Question: My app crashes at the very begining, in the first line of code of the 'protected void onCreate(Bundle savedInstanceState)' method, the line is 'super.onCreate(savedInstanceState);', and when I debugged it has pointed me to a file ('ActivityThread.java') full of errors. There is a lot of import statement not working and lot of unresolved symbols. I never had problems with this file and I wonder if I have changed something important in manifest or build.graddle, because I'm really stuck in android studio and I'm following google tutorials but I've also heard they are deprecated so I'm also following <URL>. Besides, I've updated today the android studio software and my project weren't there when I've opened, so I had to import it again and I don't know if it can be the cause of the problem. I haven't posted the logcat because it's allmost infinite, but I'll do an edit if necesary. Any help would be appreciated.
This is a screenshot to ('ActivityThread.java')

This is my manifest:
'''
<?xml version="1.0" encoding="utf-8"?>
'''
'''
<uses-sdk android:minSdkVersion="10" android:targetSdkVersion="22"/>
<uses-permission android:name="android.permission.INTERNET" />
<uses-permission android:name="android.permission.GET_ACCOUNTS" />
<uses-permission android:name="android.permission.WAKE_LOCK" />
<uses-permission android:name="com.google.android.c2dm.permission.RECEIVE" />
<permission android:name="com.example.alfredo.webapp.permission.C2D_MESSAGE"
android:protectionLevel="signature"/>
<uses-permission android:name="com.example.alfredo.webapp.permission.C2D_MESSAGE"/>
<application
android:icon="@mipmap/ic_launcher"
android:label="@string/app_name">
<!-- Required for applications which use Google Play Services. -->
<!-- <meta-data android:name="com.google.android.gms.version" android:value="@integer/google_play_services_version" /> -->
<meta-data android:name="com.google.android.gms.version" android:value="@integer/google_play_services_version" />
<activity
android:name=".MainActivity"
android:label="@string/app_name"
android:configChanges="orientation|keyboardHidden|screenSize"
android:launchMode="singleTop">
<intent-filter>
<action android:name="android.intent.action.MAIN" />
<category android:name="android.intent.category.LAUNCHER" />
</intent-filter>
</activity>
<receiver
android:name=".MainActivity$GcmBroadcastReceiver"
android:permission="com.google.android.c2dm.permission.SEND" >
<!--android:name=".MainActivity$GcmBroadcastReceiver" -->
<intent-filter>
<!--
<action android:name="com.google.android.c2dm.intent.RECEIVE" />
<action android:name="android.intent.action.MAIN" />
<category android:name="android.intent.category.LAUNCHER" />
<category android:name="com.example.alfredo.webapp" />
-->
<action android:name="com.google.android.c2dm.intent.RECEIVE" />
<category android:name="com.google.android.gcm.demo.app" />
</intent-filter>
</receiver>
<!--
<service android:name=".MainActivity$GcmIntentService" />
-->
<service android:name=".MainActivity$GcmIntentService" />
</application>
'''
build.gradle:
'''
apply plugin: 'com.android.application'
android {
compileSdkVersion 22
buildToolsVersion "22.0.1"
defaultConfig {
applicationId "com.example.alfredo.webapp"
minSdkVersion 10
targetSdkVersion 22
versionCode 1
versionName "1.0"
}
buildTypes {
release {
minifyEnabled false
proguardFiles getDefaultProguardFile('proguard-android.txt'), 'proguard-rules.pro'
}
}
}
dependencies {
compile fileTree(dir: 'libs', include: ['*.jar'])
compile 'com.android.support:appcompat-v7:22.0.0'
compile 'com.google.android.gms:play-services:7.0.0'
}
'''
And main activity:
'''
package com.example.alfredo.webapp;
import android.app.Activity;
import android.app.IntentService;
import android.app.NotificationManager;
import android.app.PendingIntent;
import android.content.ComponentName;
import android.content.Context;
import android.content.Intent;
import android.content.SharedPreferences;
import android.content.pm.PackageInfo;
import android.content.pm.PackageManager;
import android.os.AsyncTask;
import android.os.Bundle;
import android.os.SystemClock;
import android.support.v4.app.NotificationCompat;
import android.support.v4.content.WakefulBroadcastReceiver;
import android.support.v7.app.ActionBarActivity;
import android.util.Log;
import android.view.KeyEvent;
import android.view.MenuItem;
import android.webkit.WebSettings;
import android.webkit.WebView;
import android.webkit.WebViewClient;
import android.widget.TextView;
import com.google.android.gms.common.ConnectionResult;
import com.google.android.gms.common.GooglePlayServicesUtil;
import com.google.android.gms.gcm.GoogleCloudMessaging;
import java.io.BufferedInputStream;
import java.io.ByteArrayOutputStream;
import java.io.IOException;
import java.io.InputStream;
import java.net.HttpURLConnection;
import java.net.URL;
import java.util.concurrent.atomic.AtomicInteger;
public class MainActivity extends ActionBarActivity {
public static final String PROPERTY_REG_ID = "registration_id";
private static final String PROPERTY_APP_VERSION = "appVersion";
private final static int PLAY_SERVICES_RESOLUTION_REQUEST = 9000;
String SENDER_ID = "46075xxxx056";
/**
* Tag used on log messages.
*/
static final String TAG = "GCMDemo";
private WebView myWebView = null;
TextView mDisplay;
GoogleCloudMessaging gcm;
AtomicInteger msgId = new AtomicInteger();
SharedPreferences prefs;
Context context;
String regid;
@Override
protected void onCreate(Bundle savedInstanceState) {
super.onCreate(savedInstanceState);
Log.d(TAG, "hola cono");
setContentView(R.layout.activity_main);
//initialize variables
context = getApplicationContext();
gcm = GoogleCloudMessaging.getInstance(this);
prefs = getPreferences(0);
mDisplay = new TextView(getApplicationContext());
// web view
this.myWebView = (WebView) findViewById(R.id.webview);
myWebView.setWebViewClient(new WebViewClient());
WebSettings webSettings = myWebView.getSettings();
webSettings.setJavaScriptEnabled(true);
myWebView.loadUrl("http://mongini.net/guiasdelsur");
//remove shared prefs
/*
SharedPreferences prefs = getGCMPreferences(context);
SharedPreferences.Editor edit = prefs.edit();
edit.clear();
edit.commit();
*/
/*
SharedPreferences clear_cache = getSharedPreferences("registration_id", MODE_PRIVATE);
SharedPreferences.Editor edit = clear_cache.edit();
edit.clear();
edit.commit();
*/
// Check device for Play Services APK. If check succeeds, proceed with
// GCM registration.
if (checkPlayServices()) {
gcm = GoogleCloudMessaging.getInstance(this);
regid = getRegistrationId(context);
if (regid.isEmpty()) {
registerInBackground();
Log.i(TAG,"ok");
}
} else {
Log.i(TAG, "No valid Google Play Services APK found.");
}
}
// You need to do the Play Services APK check here too.
@Override
protected void onResume() {
super.onResume();
checkPlayServices();
}
/**
* Check the device to make sure it has the Google Play Services APK. If
* it doesn't, display a dialog that allows users to download the APK from
* the Google Play Store or enable it in the device's system settings.
*/
private boolean checkPlayServices() {
int resultCode = GooglePlayServicesUtil.isGooglePlayServicesAvailable(this);
if (resultCode != ConnectionResult.SUCCESS) {
if (GooglePlayServicesUtil.isUserRecoverableError(resultCode)) {
GooglePlayServicesUtil.getErrorDialog(resultCode, this,
PLAY_SERVICES_RESOLUTION_REQUEST).show();
} else {
Log.d(TAG, "This device is not supported.");
finish();
}
return false;
}
return true;
}
/**
* Gets the current registration ID for application on GCM service.
* <p>
* If result is empty, the app needs to register.
*
* @return registration ID, or empty string if there is no existing
* registration ID.
*/
private String getRegistrationId(Context context) {
final SharedPreferences prefs = getGCMPreferences(context);
String registrationId = prefs.getString(PROPERTY_REG_ID, "");
if (registrationId.isEmpty()) {
Log.i(TAG, "Registration not found.");
return "";
}
// Check if app was updated; if so, it must clear the registration ID
// since the existing registration ID is not guaranteed to work with
// the new app version.
int registeredVersion = prefs.getInt(PROPERTY_APP_VERSION, Integer.MIN_VALUE);
int currentVersion = getAppVersion(context);
if (registeredVersion != currentVersion) {
Log.i(TAG, "App version changed.");
return "";
}
return registrationId;
}
/**
* @return Application's {@code SharedPreferences}.
*/
private SharedPreferences getGCMPreferences(Context context) {
// This sample app persists the registration ID in shared preferences, but
// how you store the registration ID in your app is up to you.
return getSharedPreferences(MainActivity.class.getSimpleName(),
Context.MODE_PRIVATE);
}
/**
* @return Application's version code from the {@code PackageManager}.
*/
private static int getAppVersion(Context context) {
try {
PackageInfo packageInfo = context.getPackageManager()
.getPackageInfo(context.getPackageName(), 0);
return packageInfo.versionCode;
} catch (PackageManager.NameNotFoundException e) {
// should never happen
throw new RuntimeException("Could not get package name: " + e);
}
}
/**
* Registers the application with GCM servers asynchronously.
* <p>
* Stores the registration ID and app versionCode in the application's
* shared preferences. com.example.alfredo.webapp.MainActivity
*/
private void registerInBackground() {
new AsyncTask<Void,Void,String>() {
@Override
protected String doInBackground(Void... params) {
String msg = "";
try {
regid = gcm.register(SENDER_ID);
msg = "Device registered, registration id=" + regid;
// You should send the registration ID to your server over HTTP,
// so it can use GCM/HTTP or CCS to send messages to your app.
sendRegistrationIdToBackend();
// Save the regid for future use - no need to register again.
SharedPreferences.Editor editor = prefs.edit();
editor.putString(PROPERTY_REG_ID, regid);
editor.commit();
} catch (IOException ex) {
msg = "Error :" + ex.getMessage();
}
return msg;
}
// Once registration is done, display the registration status
// string in the Activity's UI.
@Override
protected void onPostExecute(String msg) {
mDisplay.append(msg + "
");
}
}.execute();
}
private String readStream(InputStream is) {
try {
ByteArrayOutputStream bo = new ByteArrayOutputStream();
int i = is.read();
while(i != -1) {
bo.write(i);
i = is.read();
}
return bo.toString();
} catch (IOException e) {
return "";
}
}
/**
* Sends the registration ID to your server over HTTP, so it can use GCM/HTTP
* or CCS to send messages to your app. Not needed for this demo since the
* device sends upstream messages to a server that echoes back the message
* using the 'from' address in the message.
*/
private void sendRegistrationIdToBackend() {
// Your implementation here.
HttpURLConnection urlConnection = null;
try {
URL url = new URL("http://www.example.com/example.php?host=xxxx&dbname=xxx&user=mongini_webapp&pass=xxx&idPush="+regid);
urlConnection = (HttpURLConnection) url.openConnection();
/** Connecting to url */
urlConnection.connect();
InputStream in = new BufferedInputStream(urlConnection.getInputStream());
readStream(in);
}catch(Exception e){
Log.d("Exception url ", e.toString());
}finally {
urlConnection.disconnect();
}
}
/**
* Stores the registration ID and app versionCode in the application's
* {@code SharedPreferences}.
*
* @param context application's context.
* @param regId registration ID
*/
//aqui peta
private void storeRegistrationId(Context context, String regId) {
final SharedPreferences prefs = getGCMPreferences(context);
int appVersion = getAppVersion(context);
Log.i(TAG, "Saving regId on app version " + appVersion);
SharedPreferences.Editor editor = prefs.edit();
editor.putString(PROPERTY_REG_ID, regId);
editor.putInt(PROPERTY_APP_VERSION, appVersion);
editor.commit();
}
public class GcmBroadcastReceiver extends WakefulBroadcastReceiver {
@Override
public void onReceive(Context context, Intent intent) {
// Explicitly specify that GcmIntentService will handle the intent.
ComponentName comp = new ComponentName(context.getPackageName(),
GcmIntentService.class.getName());
// Start the service, keeping the device awake while it is launching.
startWakefulService(context, (intent.setComponent(comp)));
setResultCode(Activity.RESULT_OK);
}
}
public class GcmIntentService extends IntentService {
public static final int NOTIFICATION_ID = 1;
private NotificationManager mNotificationManager;
NotificationCompat.Builder builder;
public GcmIntentService() {
super("GcmIntentService");
}
@Override
protected void onHandleIntent(Intent intent) {
Bundle extras = intent.getExtras();
GoogleCloudMessaging gcm = GoogleCloudMessaging.getInstance(this);
// The getMessageType() intent parameter must be the intent you received
// in your BroadcastReceiver.
String messageType = gcm.getMessageType(intent);
if (!extras.isEmpty()) { // has effect of unparcelling Bundle
/*
* Filter messages based on message type. Since it is likely that GCM
* will be extended in the future with new message types, just ignore
* any message types you're not interested in, or that you don't
* recognize.
*/
if (GoogleCloudMessaging.
MESSAGE_TYPE_SEND_ERROR.equals(messageType)) {
sendNotification("Send error: " + extras.toString());
} else if (GoogleCloudMessaging.
MESSAGE_TYPE_DELETED.equals(messageType)) {
sendNotification("Deleted messages on server: " +
extras.toString());
// If it's a regular GCM message, do some work.
} else if (GoogleCloudMessaging.
MESSAGE_TYPE_MESSAGE.equals(messageType)) {
// This loop represents the service doing some work.
for (int i=0; i<5; i++) {
Log.i(TAG, "Working... " + (i+1)
+ "/5 @ " + SystemClock.elapsedRealtime());
try {
Thread.sleep(5000);
} catch (InterruptedException e) {
}
}
Log.i(TAG, "Completed work @ " + SystemClock.elapsedRealtime());
// Post notification of received message.
sendNotification("Received: " + extras.toString());
Log.i(TAG, "Received: " + extras.toString());
}
}
// Release the wake lock provided by the WakefulBroadcastReceiver.
GcmBroadcastReceiver.completeWakefulIntent(intent);
}
// Put the message into a notification and post it.
// This is just one simple example of what you might choose to do with
// a GCM message.
private void sendNotification(String msg) {
mNotificationManager = (NotificationManager)
this.getSystemService(Context.NOTIFICATION_SERVICE);
PendingIntent contentIntent = PendingIntent.getActivity(this, 0,
new Intent(this, MainActivity.class), 0);
NotificationCompat.Builder mBuilder =
new NotificationCompat.Builder(this)
//.setSmallIcon(R.drawable.ic_stat_gcm)
.setContentTitle("GCM Notification")
.setStyle(new NotificationCompat.BigTextStyle()
.bigText(msg))
.setContentText(msg);
mBuilder.setContentIntent(contentIntent);
mNotificationManager.notify(NOTIFICATION_ID, mBuilder.build());
}
}
//back device button
@Override
public boolean onKeyDown(int keyCode, KeyEvent event) {
if ((keyCode == KeyEvent.KEYCODE_BACK) && this.myWebView.canGoBack()) {
this.myWebView.goBack();
return true;
}
return super.onKeyDown(keyCode, event);
}
@Override
public boolean onOptionsItemSelected(MenuItem item) {
// Handle action bar item clicks here. The action bar will
// automatically handle clicks on the Home/Up button, so long
// as you specify a parent activity in AndroidManifest.xml.
int id = item.getItemId();
//noinspection SimplifiableIfStatement
if (id == R.id.action_settings) {
return true;
}
return super.onOptionsItemSelected(item);
}
}
'''
Edit to add logcat (added a very small portion because it's almost infinite):
'''
05-04 08:01:33.850 23385-23454/? E/dalvikvm: Could not find class 'android.app.AppOpsManager', referenced from method com.google.android.gms.common.ff.a
05-04 08:01:33.880 23385-23454/? E/dalvikvm: Could not find class 'android.app.Notification$Builder', referenced from method com.google.android.gms.common.ff.b
05-04 08:01:36.010 10233-23463/? E/TalkProvider: replaceContactWithContactId: contactId==0!!! pablogarces123@gmail.com, acct=1
05-04 08:01:36.010 10233-23463/? E/TalkProvider: insert presence failed for account=1 username=pablogarces123@gmail.com client_type=2 status= cap=0 priority=0 mode=3
05-04 08:01:36.090 10233-23463/? E/TalkProvider: replaceContactWithContactId: contactId==0!!! pablogarces123@gmail.com, acct=1
05-04 08:01:36.090 10233-23463/? E/TalkProvider: insert presence failed for account=1 username=pablogarces123@gmail.com client_type=2 status= cap=0 priority=0 mode=3
05-04 08:01:37.469 23385-23466/? E/dalvikvm: Could not find class 'android.os.UserManager', referenced from method com.google.android.gms.common.util.a.b
05-04 08:01:37.469 23385-23466/? E/dalvikvm: Could not find class 'android.os.UserManager', referenced from method com.google.android.gms.common.util.a.c
05-04 08:01:37.469 23385-23466/? E/dalvikvm: Could not find class 'android.os.UserManager', referenced from method com.google.android.gms.common.util.a.e
05-04 08:01:37.499 23223-23241/? E/: statfs /mnt/secure/asec failed, errno: 13
05-04 08:01:40.499 23223-23233/? E/: statfs /mnt/secure/asec failed, errno: 13
05-04 08:01:49.679 10207-10207/? E/Launcher: setWindowOpaque()
05-04 08:01:49.729 10207-10207/? E/Launcher: MTP-LAUNCHER: media scanning not yet finished.
05-04 08:01:57.119 10079-23504/? E/PlayerDriver: Creating Non-Tunnel mode playback - uncompressed MIO
05-04 08:01:57.159 10079-23506/? E/PlayerDriver: Creating Non-Tunnel mode playback - uncompressed MIO
05-04 08:01:57.179 10079-23508/? E/PlayerDriver: Creating Non-Tunnel mode playback - uncompressed MIO
05-04 08:01:57.199 10079-23510/? E/PlayerDriver: Creating Non-Tunnel mode playback - uncompressed MIO
05-04 08:01:57.219 10079-23512/? E/PlayerDriver: Creating Non-Tunnel mode playback - uncompressed MIO
05-04 08:01:57.239 10079-23514/? E/PlayerDriver: Creating Non-Tunnel mode playback - uncompressed MIO
05-04 08:02:04.759 23530-23530/? E/dalvikvm: Could not find class 'android.database.sqlite.SQLiteCantOpenDatabaseException', referenced from method com.google.android.gms.plus.provider.PlusProvider.a
05-04 08:02:15.619 10233-10233/? E/AuthorizationBluetoothService: Proximity feature is not enabled.
05-04 08:02:16.169 23602-23602/? E/dalvikvm: Could not find class 'android.database.sqlite.SQLiteCantOpenDatabaseException', referenced from method com.google.android.gms.plus.provider.PlusProvider.a
05-04 08:02:17.359 10233-10233/? E/AuthorizationBluetoothService: Proximity feature is not enabled.
05-04 08:02:25.849 23551-23551/? E/Finsky: [1] InstallerTask.requireInternalStorageOrCancel: Cancel download of com.google.android.gms because insufficient free space
05-04 08:03:25.599 23641-23641/? E/dalvikvm: Could not find class 'android.database.sqlite.SQLiteCantOpenDatabaseException', referenced from method com.google.android.gms.plus.provider.PlusProvider.a
05-04 08:03:26.139 10233-10233/? E/AuthorizationBluetoothService: Proximity feature is not enabled.
05-04 08:03:26.759 23641-23656/? E/dalvikvm: Could not find class 'android.app.AppOpsManager', referenced from method com.google.android.gms.common.ff.a
05-04 08:03:26.759 23641-23656/? E/dalvikvm: Could not find class 'android.app.Notification$Builder', referenced from method com.google.android.gms.common.ff.b
05-04 08:03:27.959 23641-23656/? E/dalvikvm: Could not find class 'android.security.KeyPairGeneratorSpec$Builder', referenced from method com.google.android.gms.auth.e.a.a
05-04 08:03:30.809 23641-23664/? E/dalvikvm: Could not find class 'android.os.UserManager', referenced from method com.google.android.gms.common.util.a.b
'''
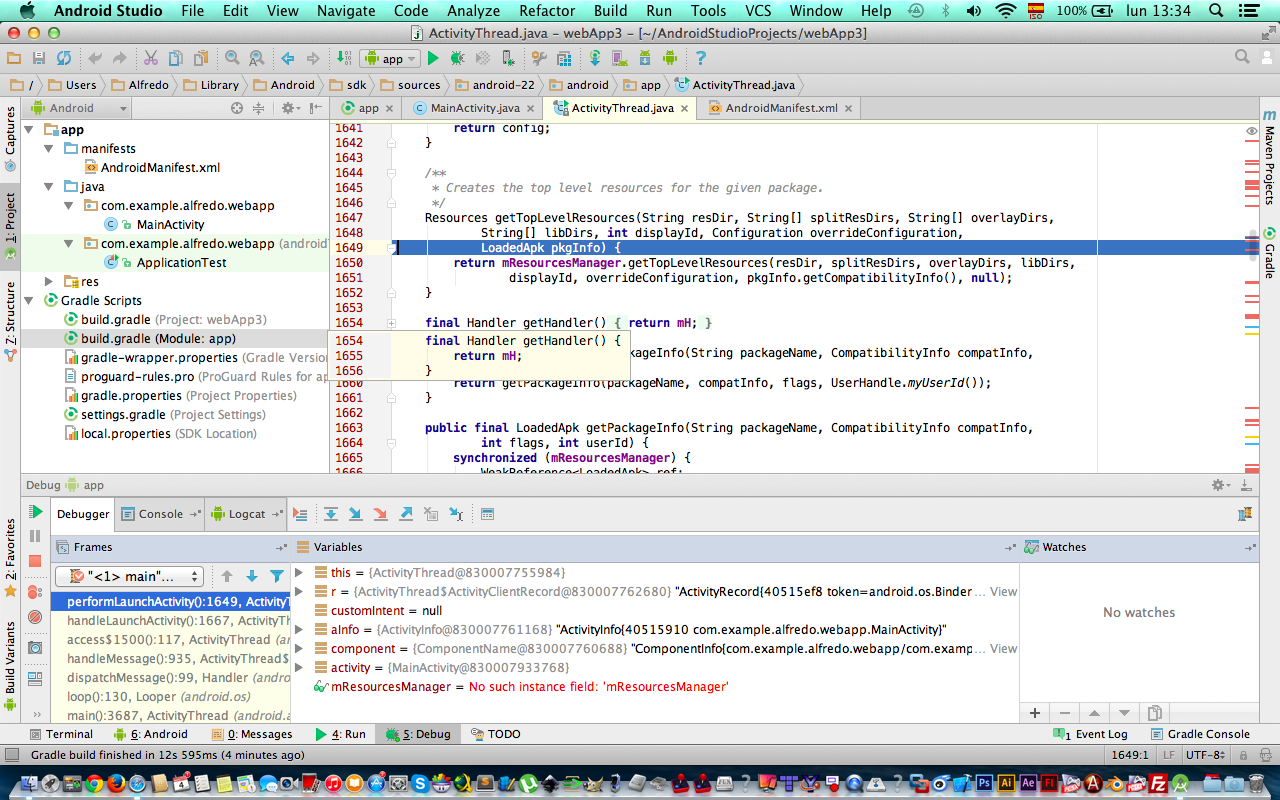
Answer: I've finally started a new project from scratch, copied the code and figured it was because I were extending actionBarActivity (deprecated) instead of Activity, and it looks like this class need a theme and I weren't using one. Thank you very much to all who has answered or read my question.